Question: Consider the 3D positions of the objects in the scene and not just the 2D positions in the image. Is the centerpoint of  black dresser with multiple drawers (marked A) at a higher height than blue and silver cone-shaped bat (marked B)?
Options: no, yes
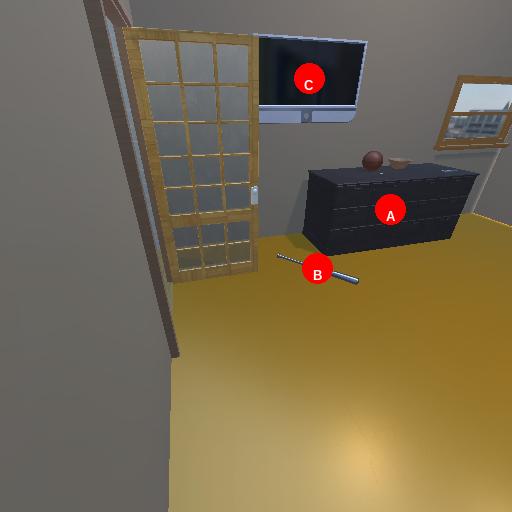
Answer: no